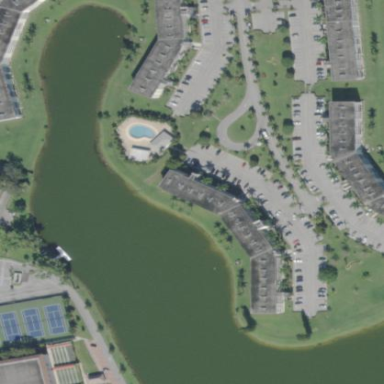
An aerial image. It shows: Residential area with apartment buildings.